Interaction volume radius: 5 \u00c5
Interaction volume height: 15 \u00c5
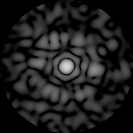
Disorder parameter: 0.8924